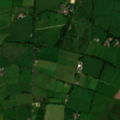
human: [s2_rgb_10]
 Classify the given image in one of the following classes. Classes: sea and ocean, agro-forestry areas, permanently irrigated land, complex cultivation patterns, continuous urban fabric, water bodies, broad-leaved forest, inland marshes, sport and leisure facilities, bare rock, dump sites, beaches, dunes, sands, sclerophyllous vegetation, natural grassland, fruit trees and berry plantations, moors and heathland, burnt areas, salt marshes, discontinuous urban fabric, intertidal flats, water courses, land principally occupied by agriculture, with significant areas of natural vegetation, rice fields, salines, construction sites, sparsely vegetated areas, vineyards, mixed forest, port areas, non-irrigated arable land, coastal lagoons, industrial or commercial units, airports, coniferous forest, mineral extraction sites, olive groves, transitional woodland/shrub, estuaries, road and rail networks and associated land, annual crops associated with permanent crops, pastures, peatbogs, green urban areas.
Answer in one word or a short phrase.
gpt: pastures, transitional woodland/shrub, peatbogs